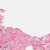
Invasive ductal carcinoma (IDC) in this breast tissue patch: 0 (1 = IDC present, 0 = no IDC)